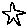
Label: star